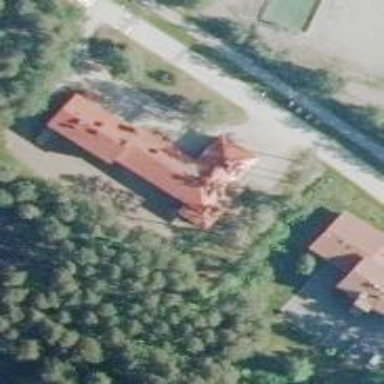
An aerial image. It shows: Public building.